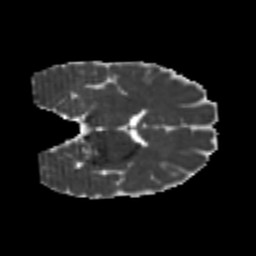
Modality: MD
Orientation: coronal
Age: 21
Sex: male
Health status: healthy
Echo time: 0.074 s